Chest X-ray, PA view. Patient: 52 years old, sex F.
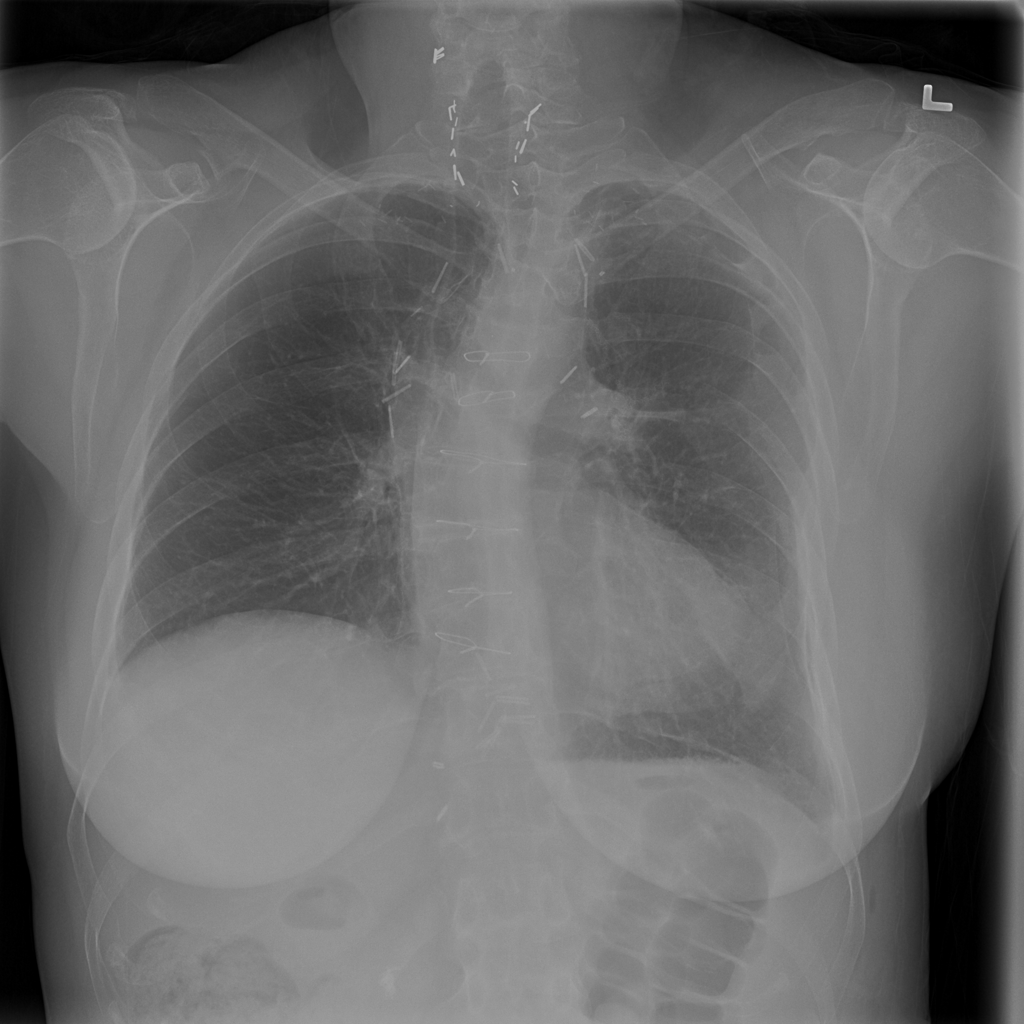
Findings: No Finding